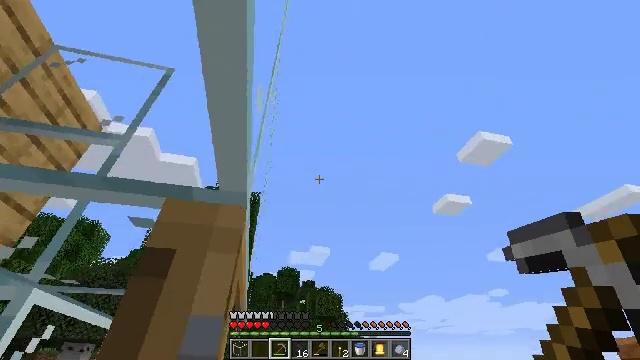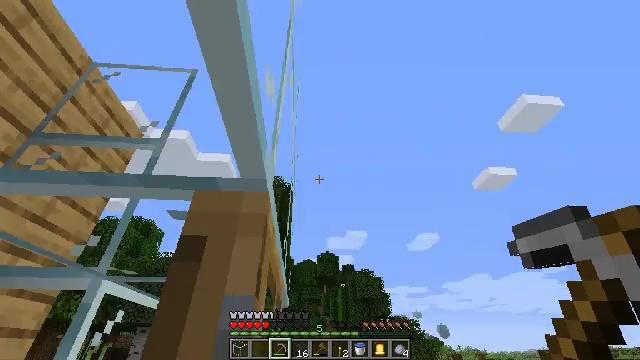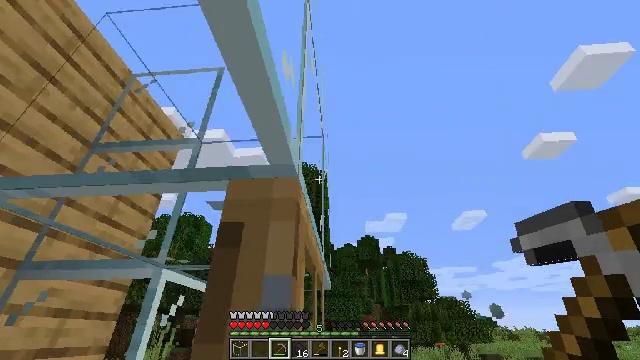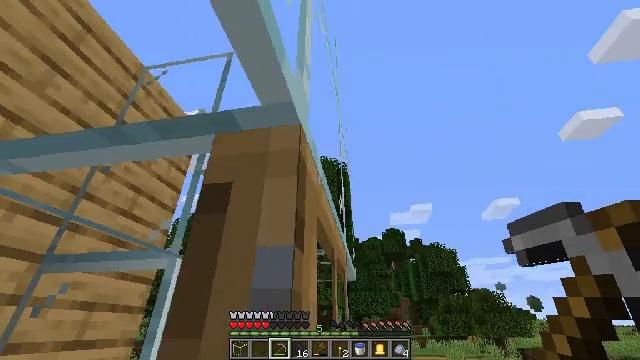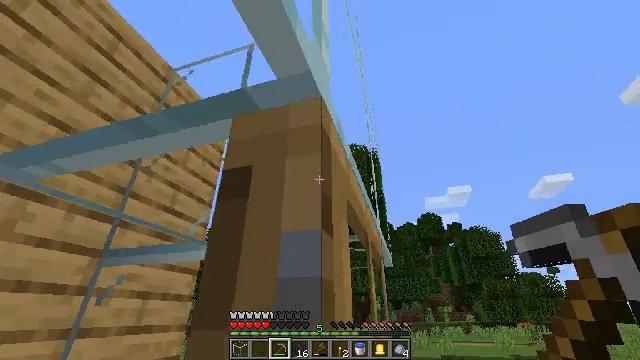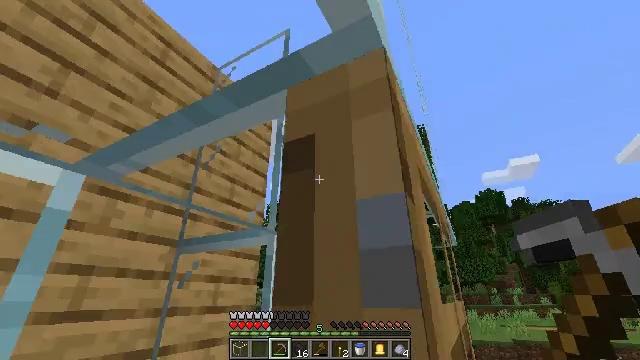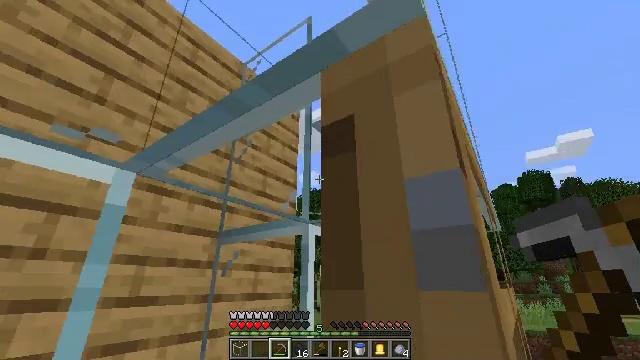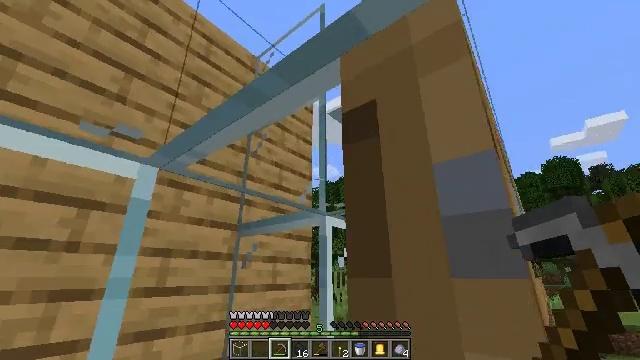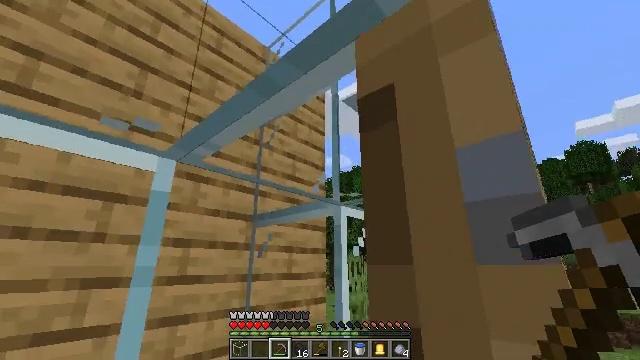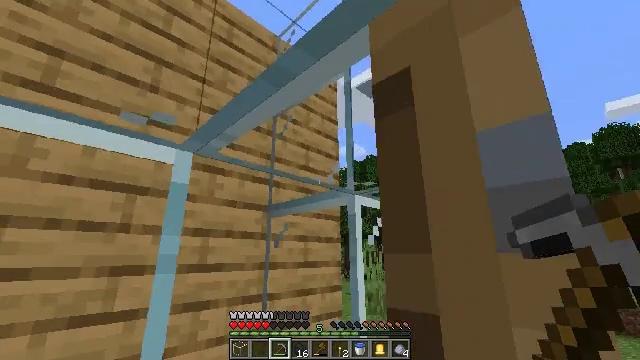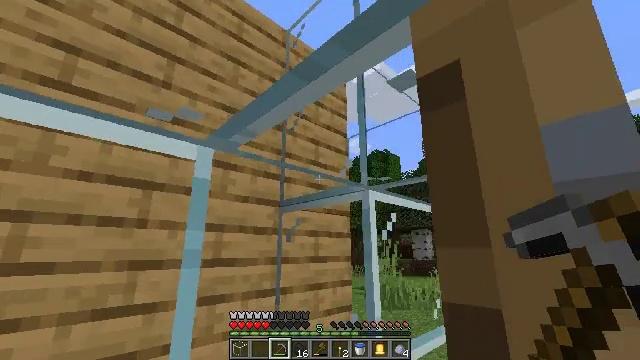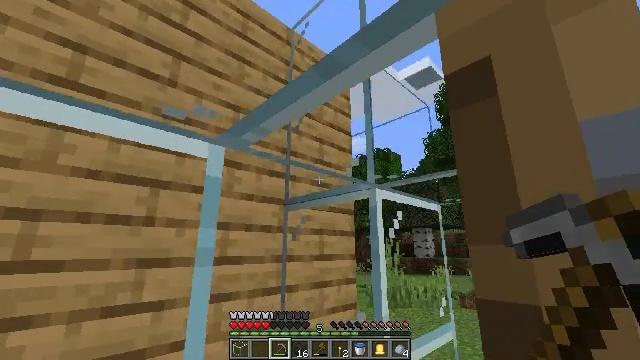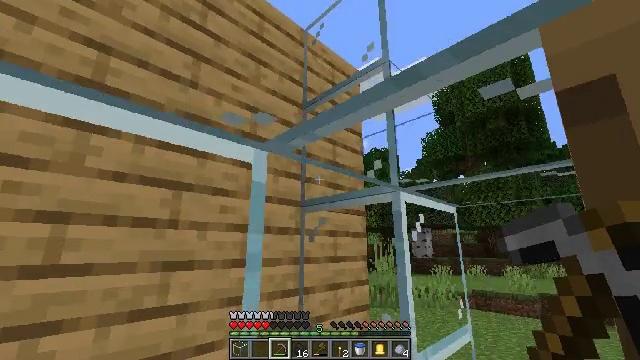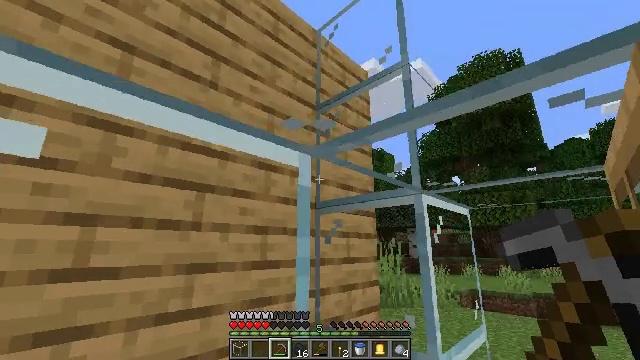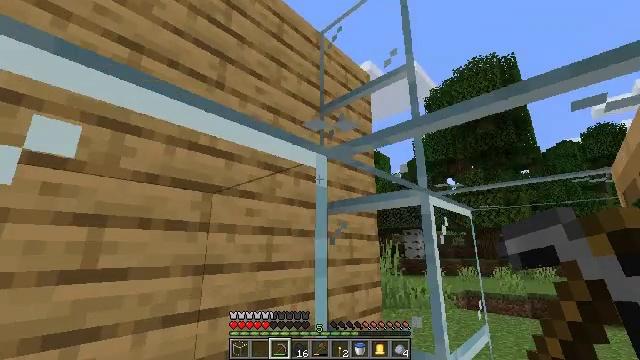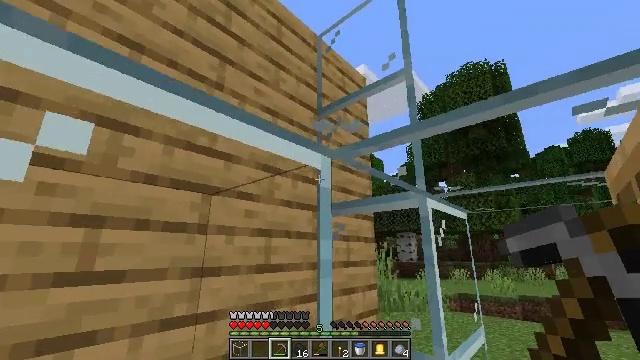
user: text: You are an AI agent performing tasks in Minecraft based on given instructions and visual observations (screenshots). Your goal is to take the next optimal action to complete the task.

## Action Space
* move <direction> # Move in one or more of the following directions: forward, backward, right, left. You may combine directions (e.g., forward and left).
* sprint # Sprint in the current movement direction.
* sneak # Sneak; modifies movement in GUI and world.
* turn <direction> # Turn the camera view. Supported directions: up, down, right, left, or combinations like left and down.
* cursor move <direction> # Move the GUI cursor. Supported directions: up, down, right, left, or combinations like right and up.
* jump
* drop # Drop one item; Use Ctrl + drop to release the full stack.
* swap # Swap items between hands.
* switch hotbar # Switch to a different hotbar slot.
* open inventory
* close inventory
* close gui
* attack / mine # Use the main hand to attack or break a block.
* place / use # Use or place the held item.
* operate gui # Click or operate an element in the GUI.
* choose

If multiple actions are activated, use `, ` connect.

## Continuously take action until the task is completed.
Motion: motion action
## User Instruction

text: Destroy the glass.
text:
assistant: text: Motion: turn left and down
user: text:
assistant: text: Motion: move forward, turn left and down
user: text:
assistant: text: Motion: move forward, turn left and down
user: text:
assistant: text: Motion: move forward, turn left and down
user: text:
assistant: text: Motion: turn left and down
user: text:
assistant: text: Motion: turn left and down
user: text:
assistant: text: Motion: turn left and down
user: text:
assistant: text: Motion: turn left and down
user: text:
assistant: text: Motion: turn left and down
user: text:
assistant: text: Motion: move left, turn left and down
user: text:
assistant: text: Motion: move left
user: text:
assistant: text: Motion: move left
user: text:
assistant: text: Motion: turn right
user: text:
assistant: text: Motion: turn right
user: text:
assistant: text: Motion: turn right
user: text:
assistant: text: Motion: move forward, turn right and up
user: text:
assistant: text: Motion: move forward, turn right and up
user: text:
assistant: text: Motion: move forward, turn right
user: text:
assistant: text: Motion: move forward, turn right
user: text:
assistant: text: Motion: move forward, turn right
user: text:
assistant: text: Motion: move forward
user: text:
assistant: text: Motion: move forward
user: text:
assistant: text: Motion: move forward, turn right and up
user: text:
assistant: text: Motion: turn right and up
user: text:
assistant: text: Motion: turn right and up
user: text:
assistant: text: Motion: turn right and up
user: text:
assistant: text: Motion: turn right and up
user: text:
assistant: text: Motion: no_op
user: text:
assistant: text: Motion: turn left and up
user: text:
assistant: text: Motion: turn right and up